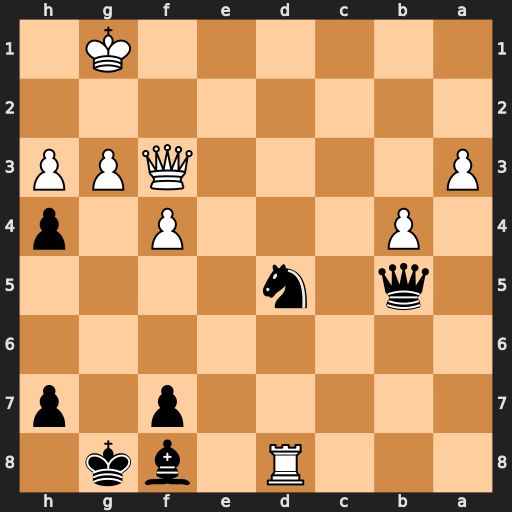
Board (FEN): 3R1bk1/5p1p/8/1q1n4/1P3P1p/P4QPP/8/6K1
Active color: b
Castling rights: -
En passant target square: -
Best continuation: Qb6+ Kh1 Qxd8